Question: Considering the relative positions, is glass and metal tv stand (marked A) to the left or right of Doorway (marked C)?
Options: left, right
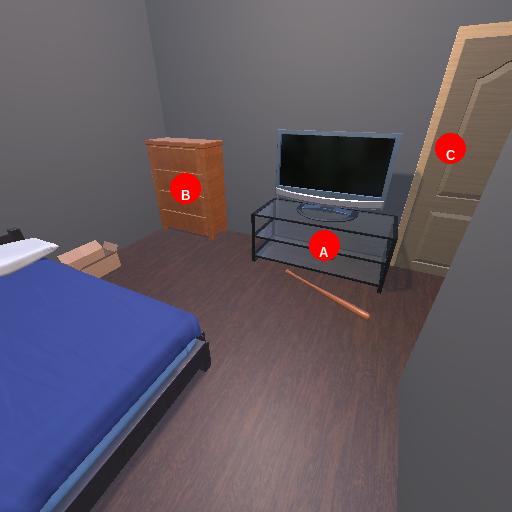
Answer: left